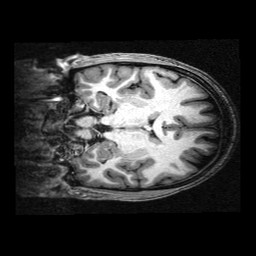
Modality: T1w
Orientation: coronal
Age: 29
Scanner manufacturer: siemens
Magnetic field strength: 3 T
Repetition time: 2.3 s
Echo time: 0.00336 s